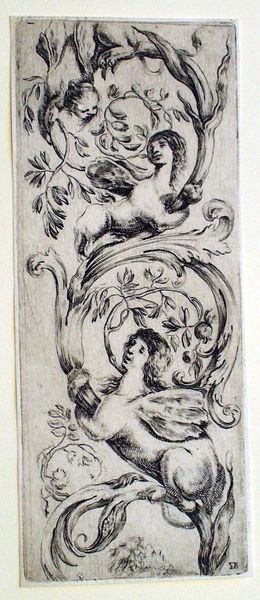
Titel: Ornamenti o grottesche
Künstler: Stefano della Bella
Standort: Karlsruhe
Institution: Staatliche Kunsthalle Karlsruhe
Schlagwörter: blätter, feder, flügel, kopf, weiß, frauen, äste, blume, blumen, frau, grau, haar, köpfe, schwarz, skizze, zeichnung, blüten, obst, tier, tiere, muster, ornament, tanz, gesichter, band, gesicht, rahmen, stein, ast, zweige, haare, rokkoko, blatt, musik, pflanze, pflanzen, rokoko, pferd, engel, früchte, putto, ranken, beine, schweif, relief, studie, grafik, graphik, linien, weis, rand, floral, ornamente, verzierung, buch, druck, druckgraphik, schwarz weiss, gewunden, radierung, stich, seite, bleistift, entwurf, tinte, ranke, ornamental, fries, löwen, fabel, mischwesen, tierkörper, wesen, zentauren, blattwerk, fabelwesen, herme, löwe, reigen, ornamentik, kupferstich, verspielt, phantasie, fantasie, sphinx, monster, groteske, blättern, arkanthus, arabeske, rocaille, planung, grotesken, sphingen, granatäpfel, rococo, bllüten, menschenkopf, eengel, gau, ziechnung, kop, köofe, chymäre, vegatibel, paradiesäpfel, flatt, herm, löwengeine